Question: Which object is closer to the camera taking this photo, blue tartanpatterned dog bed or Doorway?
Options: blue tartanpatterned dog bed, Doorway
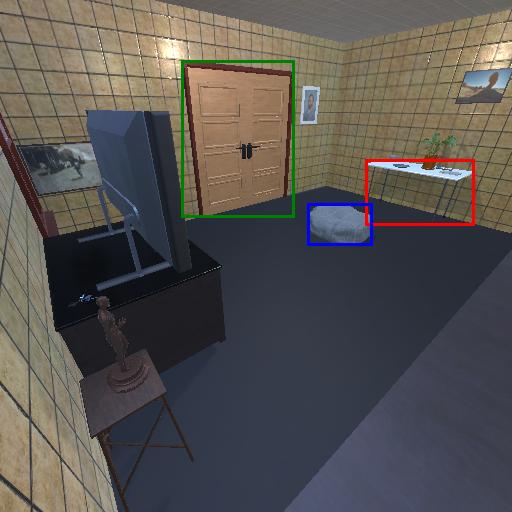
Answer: blue tartanpatterned dog bed